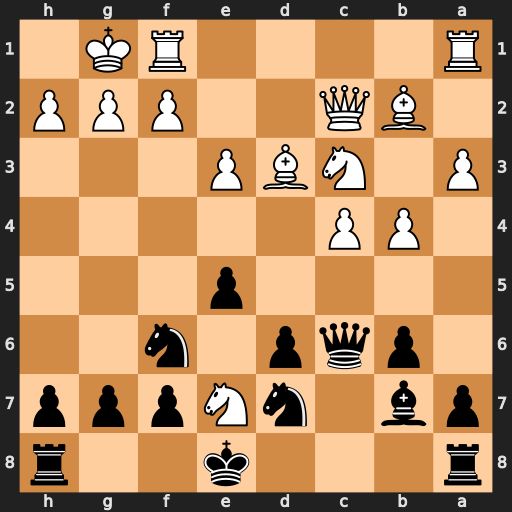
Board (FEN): r3k2r/pb1nNppp/1pqp1n2/4p3/1PP5/P1NBP3/1BQ2PPP/R4RK1
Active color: b
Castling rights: kq
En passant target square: -
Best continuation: Qxg2#